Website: lowes
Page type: customer-info-address
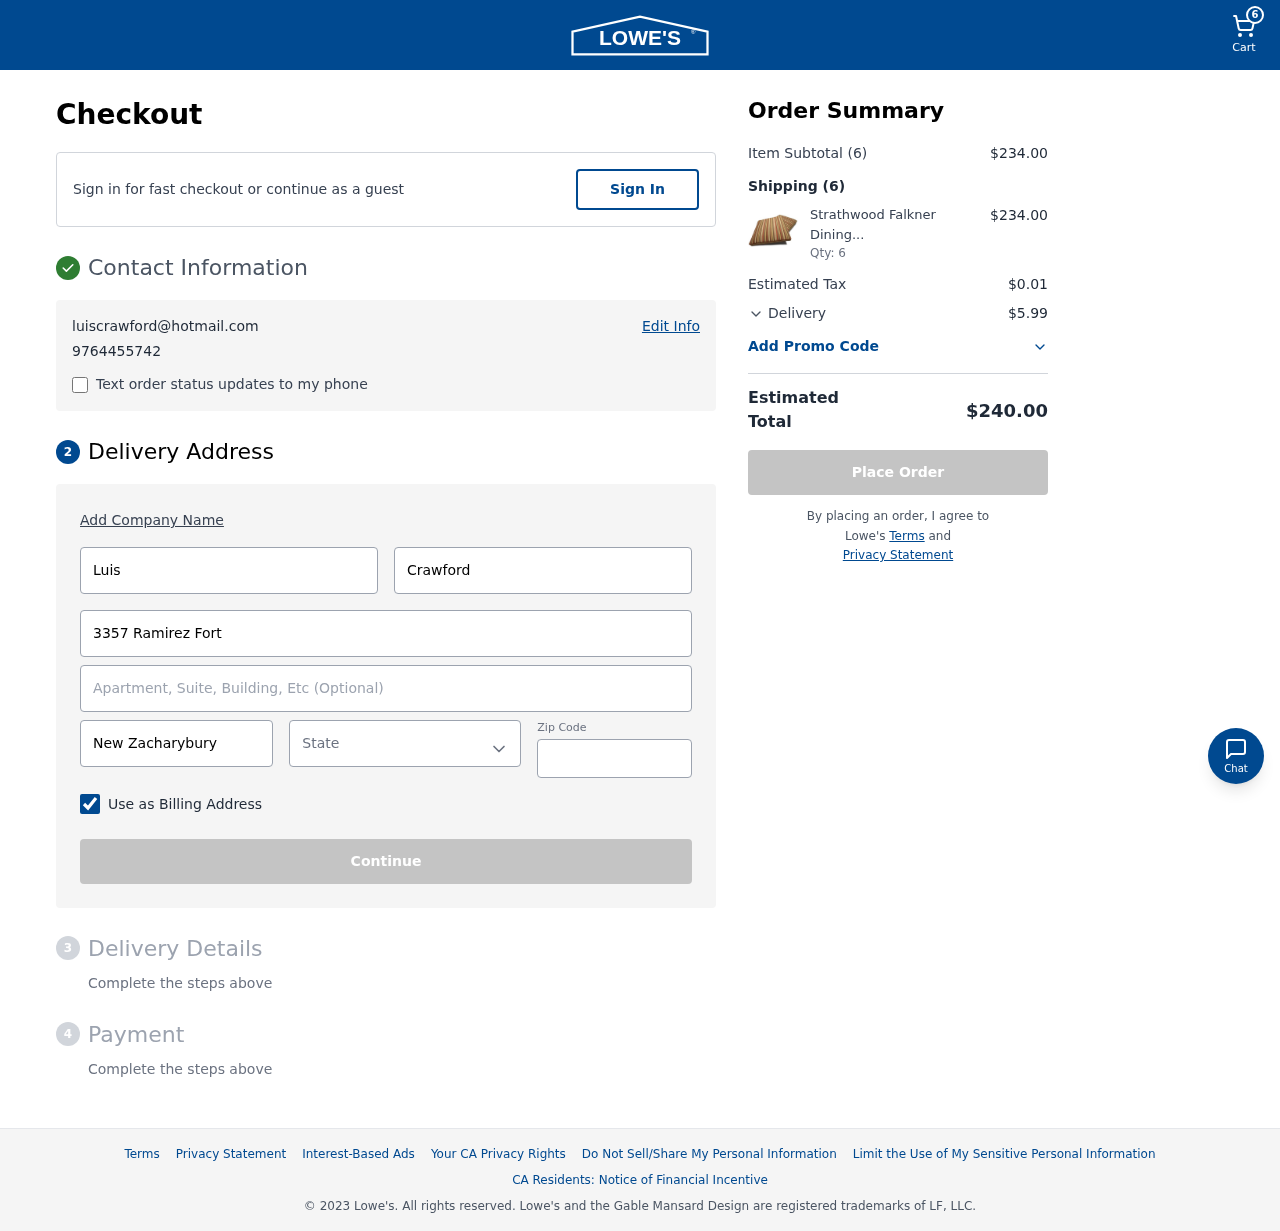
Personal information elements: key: PII_CITY
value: New Zacharybury
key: PII_EMAIL
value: luiscrawford@hotmail.com
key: PII_FIRSTNAME
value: Luis
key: PII_LASTNAME
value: Crawford
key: PII_PHONE
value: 9764455742
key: PII_POSTCODE
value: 89249
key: PII_STATE
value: Oregon
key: PII_STREET
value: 3357 Ramirez Fort
Product elements: key: PRODUCT1_NAME
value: Strathwood Falkner Dining Collection Side Chair Cushion, Set of 2, Donnelly Woodland
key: PRODUCT1_QUANTITY
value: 6
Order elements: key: ORDER_NUM_ITEMS
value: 6
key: ORDER_SUBTOTAL
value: $234.00
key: ORDER_NUM_ITEMS2
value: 6
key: ORDER_SUBTOTAL2
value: $234.00
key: ORDER_TAX
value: $0.01
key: ORDER_SHIPPING_COST
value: $5.99
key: ORDER_TOTAL
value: $240.00